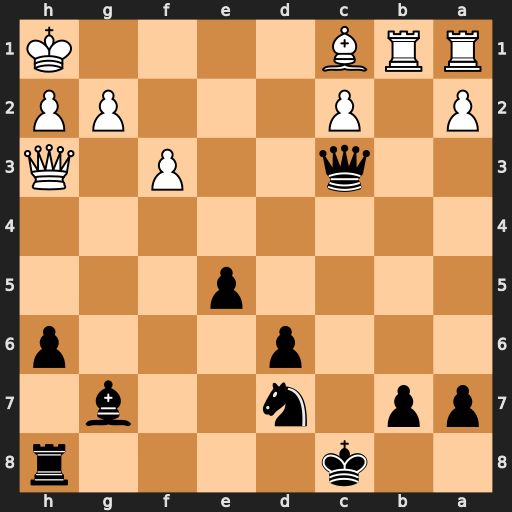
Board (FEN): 2k4r/pp1n2b1/3p3p/4p3/8/2q2P1Q/P1P3PP/RRB4K
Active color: b
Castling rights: -
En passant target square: -
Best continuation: Qe1#